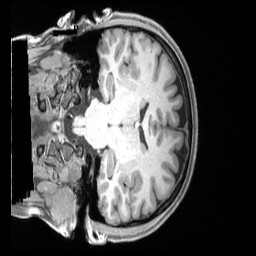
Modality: T1w
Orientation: coronal
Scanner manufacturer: siemens
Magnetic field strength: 3 T
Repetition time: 2.4 s
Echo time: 0.00222 s